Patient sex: M
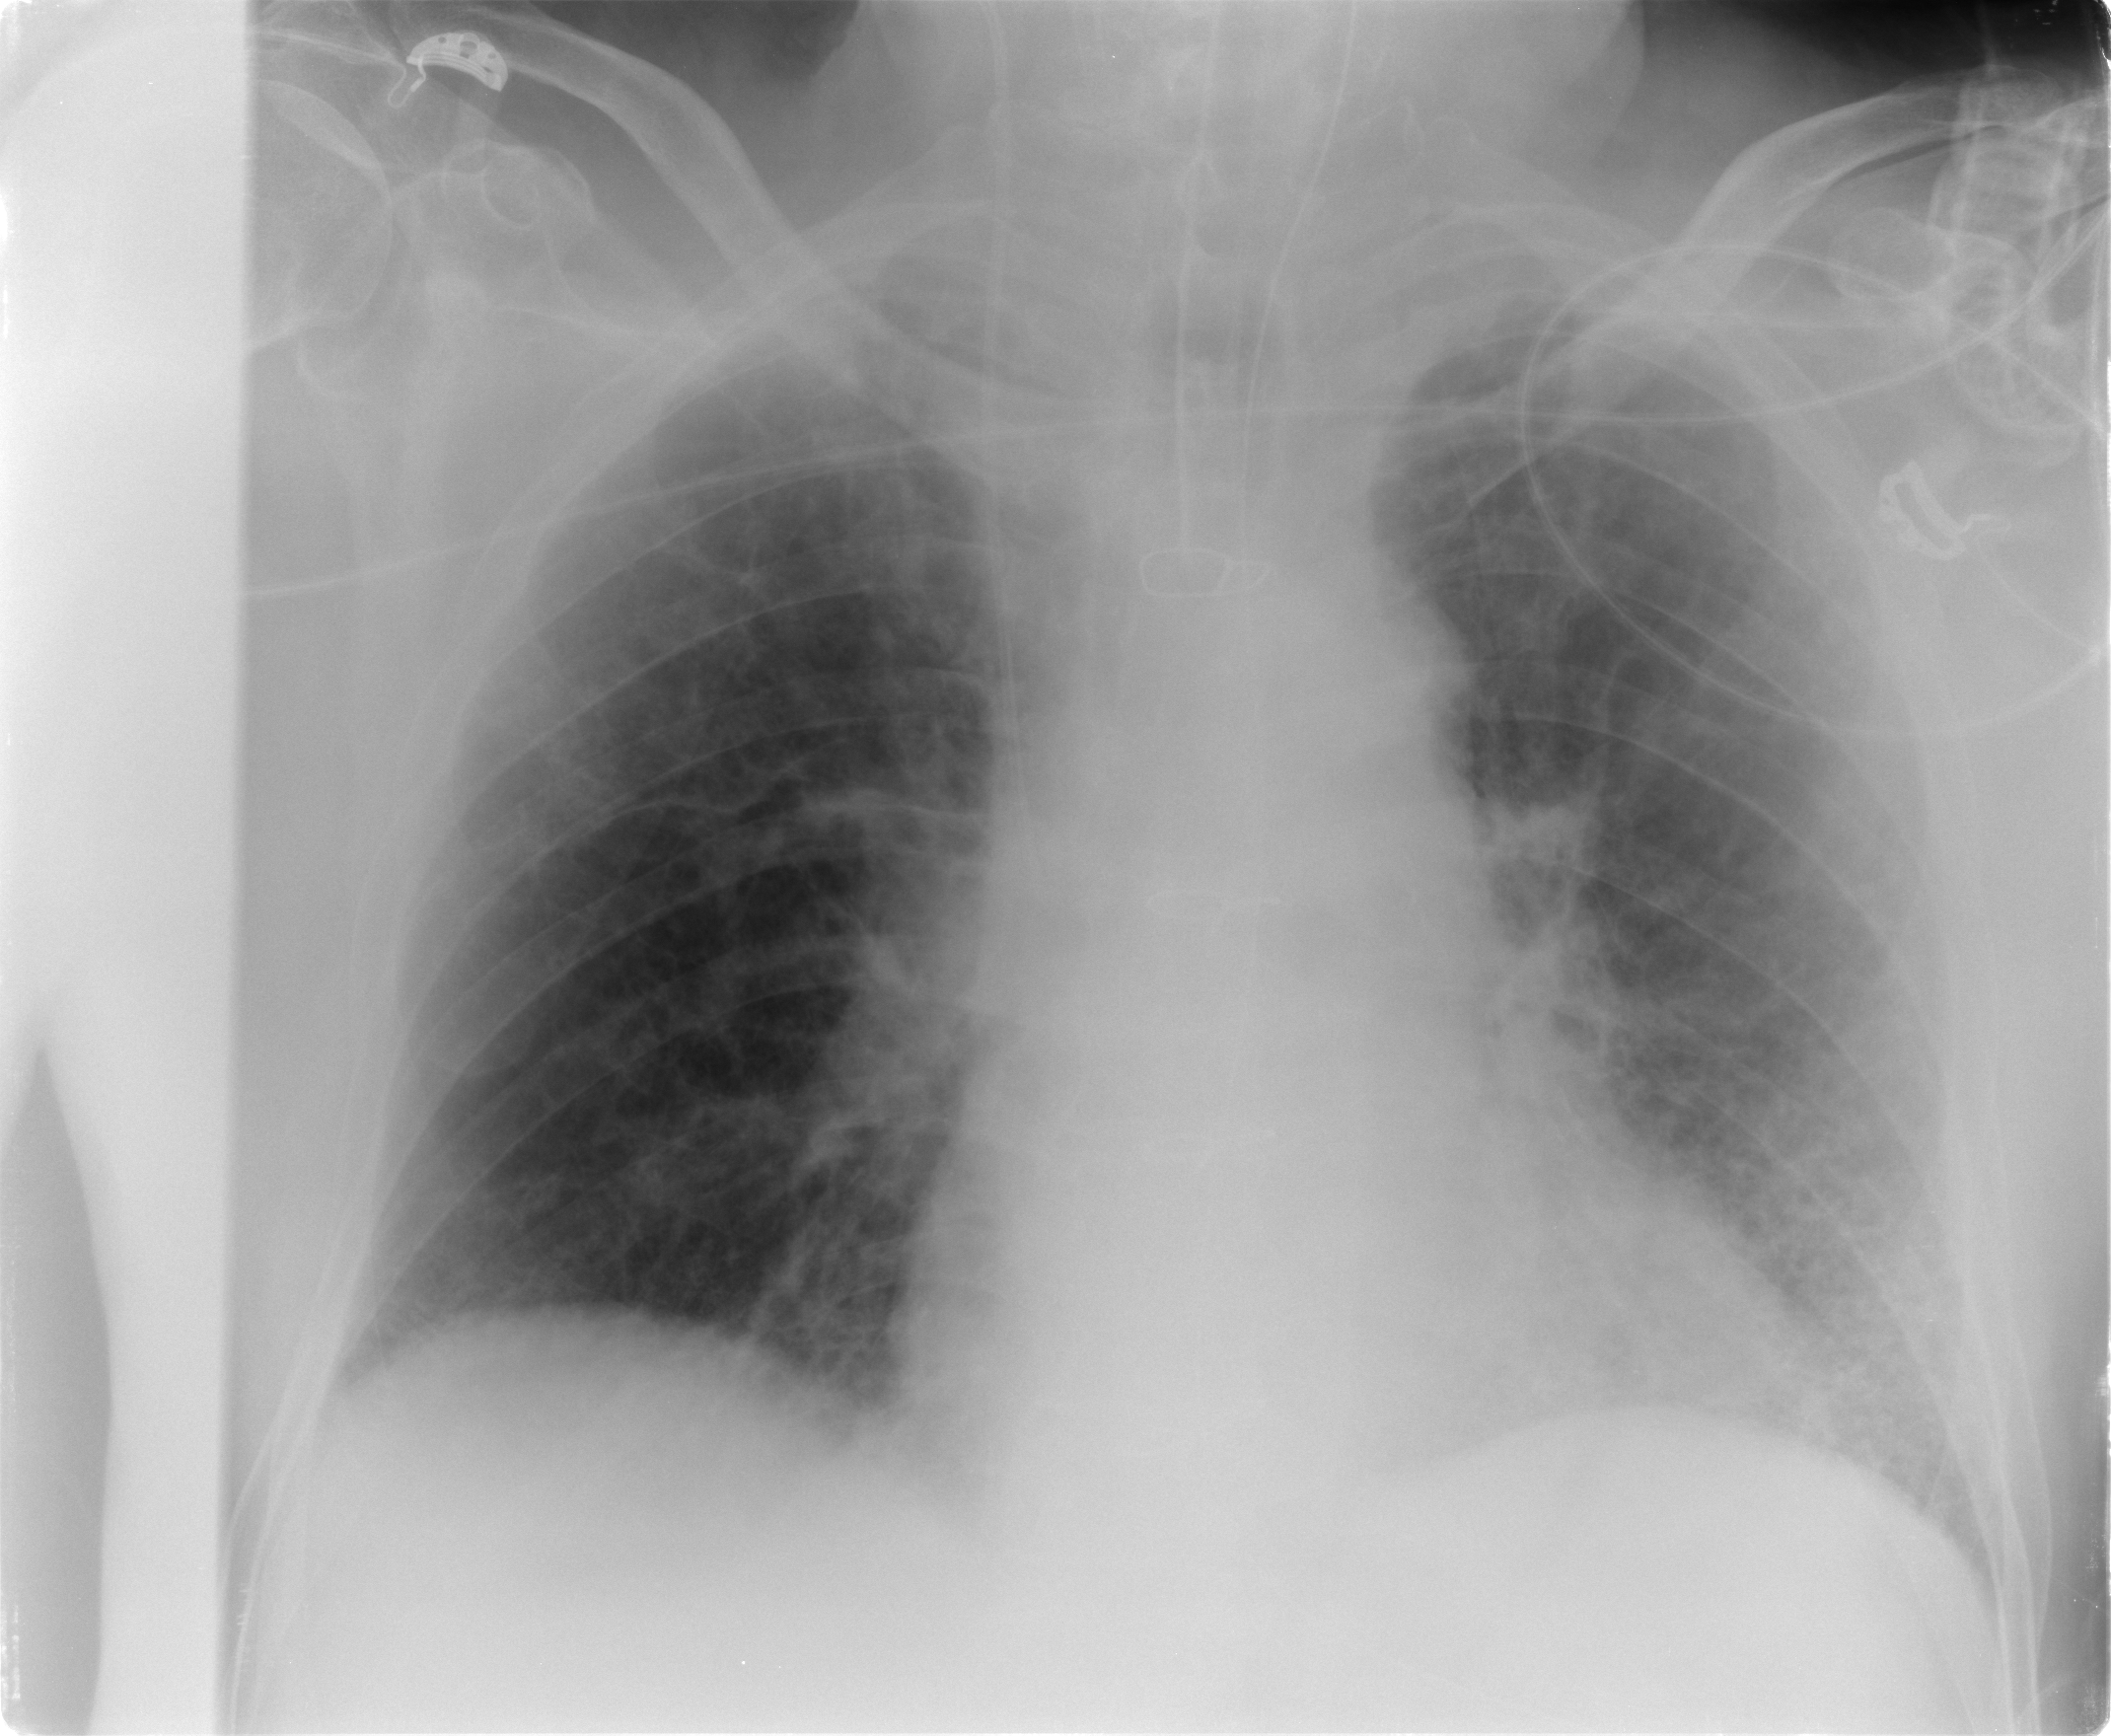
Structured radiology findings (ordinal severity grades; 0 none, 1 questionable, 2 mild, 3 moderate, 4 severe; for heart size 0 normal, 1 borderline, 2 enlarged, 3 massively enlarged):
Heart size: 0
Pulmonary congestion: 2
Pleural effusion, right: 0
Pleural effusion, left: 0
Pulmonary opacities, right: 2
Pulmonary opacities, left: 2
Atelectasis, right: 2
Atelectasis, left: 2